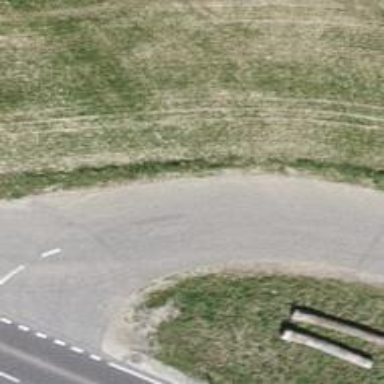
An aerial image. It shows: Concrete track with grade 1 standard.